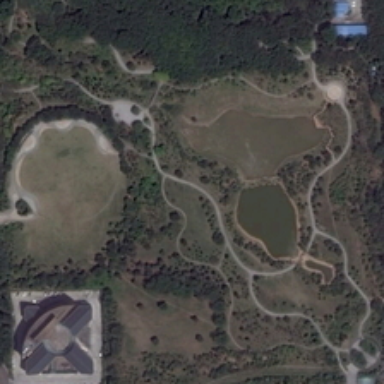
Many green trees and a pond are in a park .